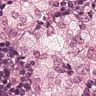
Metastatic tissue present: yes